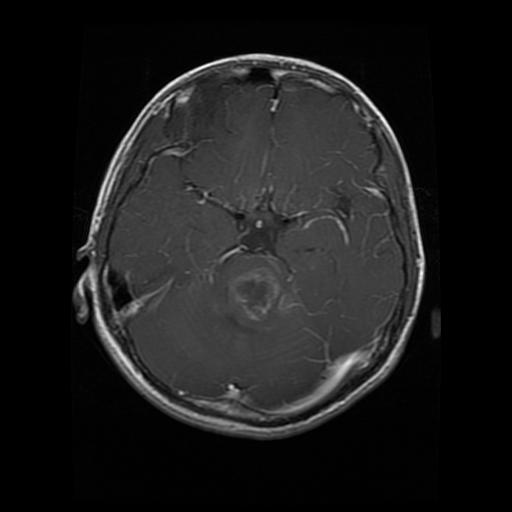
Label: glioma